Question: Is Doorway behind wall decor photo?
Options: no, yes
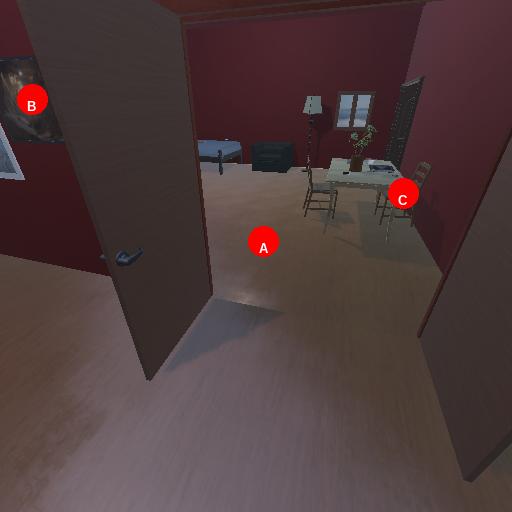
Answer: no